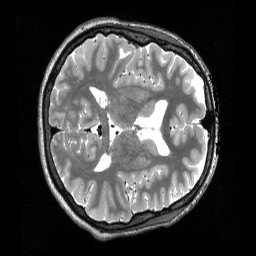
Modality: T2w
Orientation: axial
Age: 21
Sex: female
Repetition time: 3.2 s
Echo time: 0.563 s